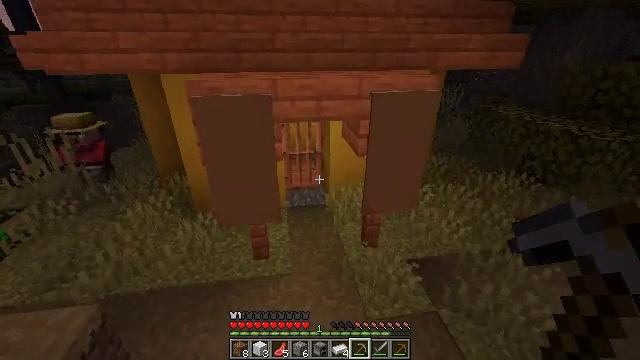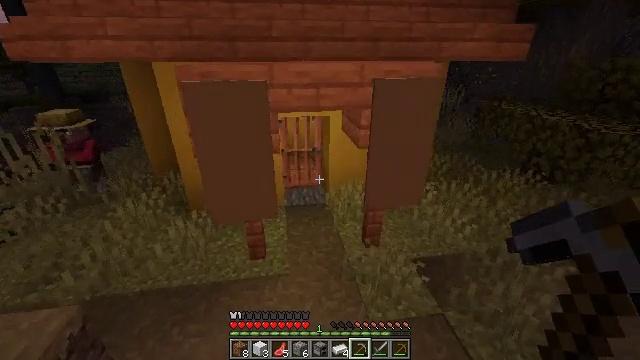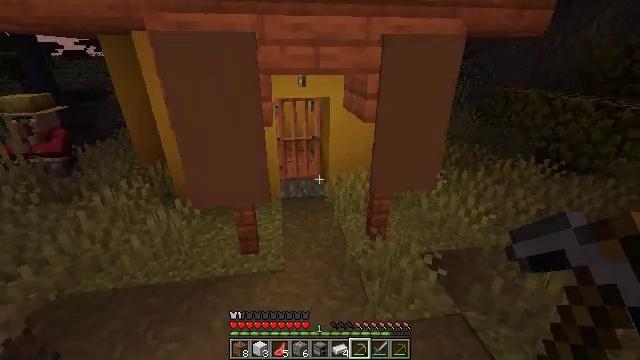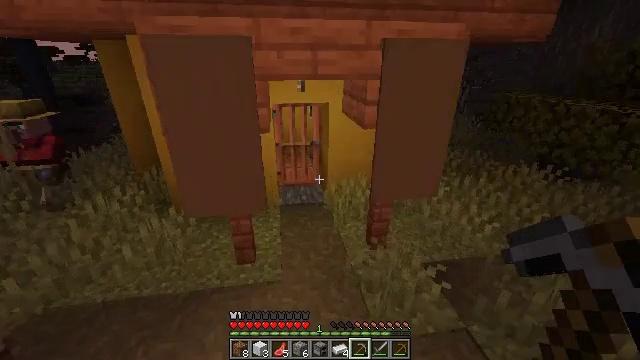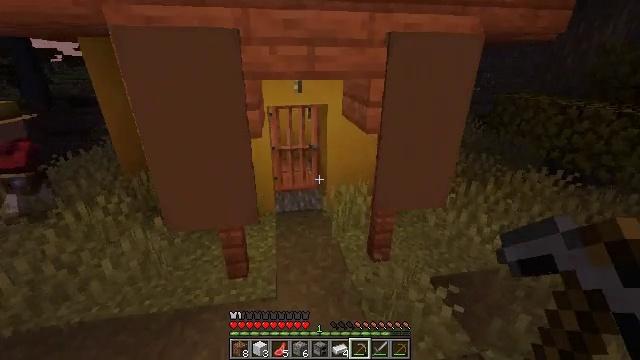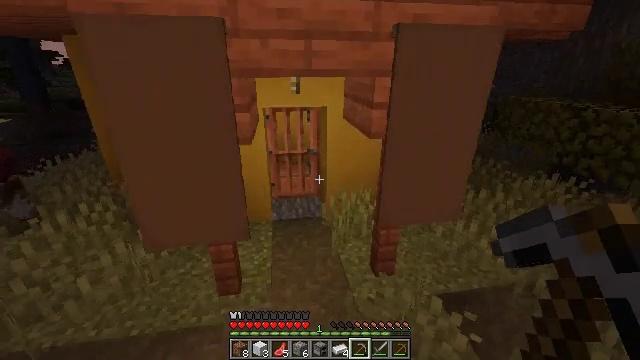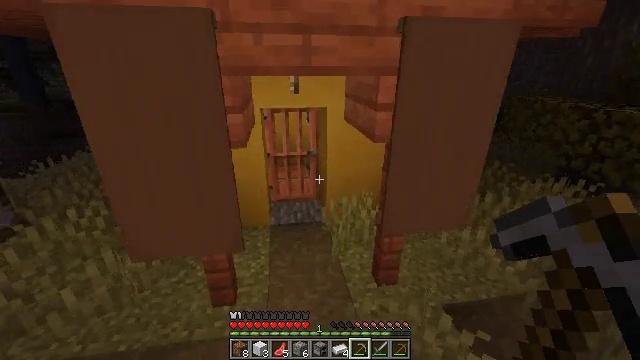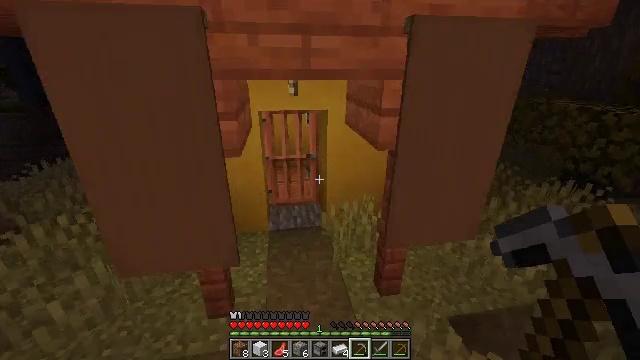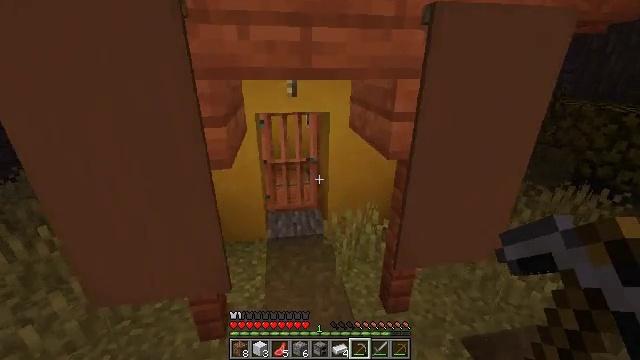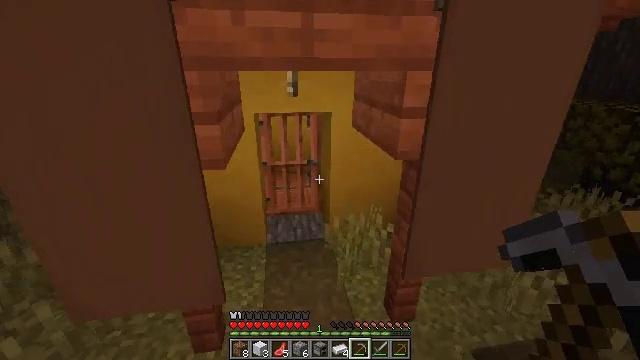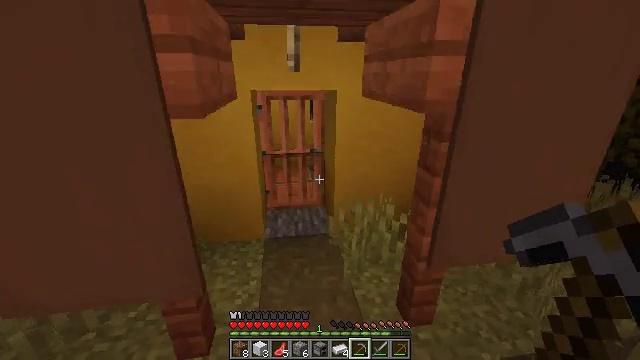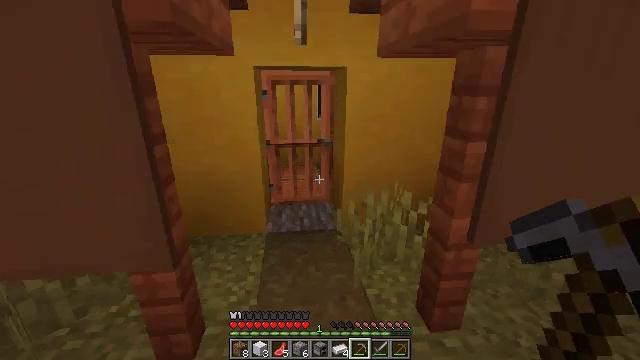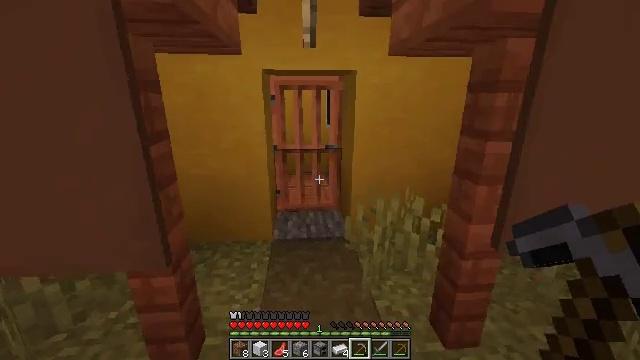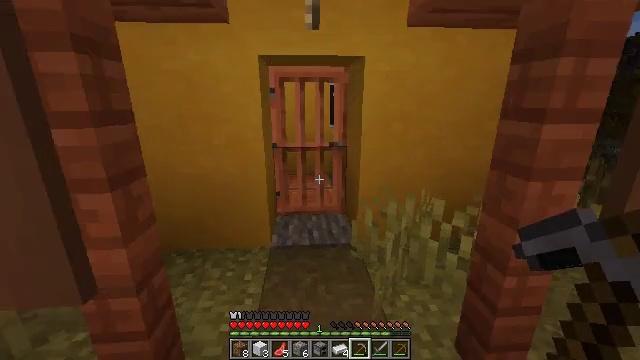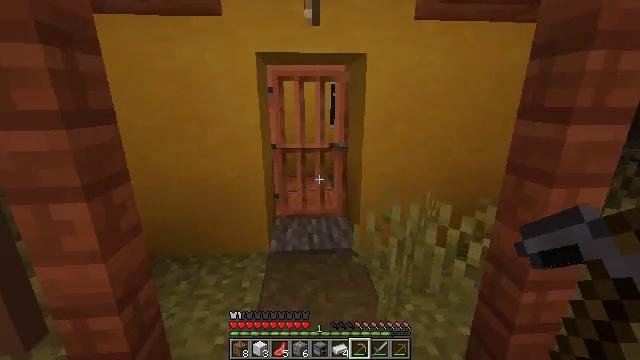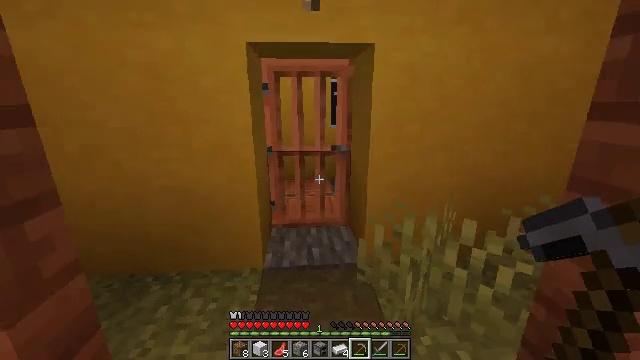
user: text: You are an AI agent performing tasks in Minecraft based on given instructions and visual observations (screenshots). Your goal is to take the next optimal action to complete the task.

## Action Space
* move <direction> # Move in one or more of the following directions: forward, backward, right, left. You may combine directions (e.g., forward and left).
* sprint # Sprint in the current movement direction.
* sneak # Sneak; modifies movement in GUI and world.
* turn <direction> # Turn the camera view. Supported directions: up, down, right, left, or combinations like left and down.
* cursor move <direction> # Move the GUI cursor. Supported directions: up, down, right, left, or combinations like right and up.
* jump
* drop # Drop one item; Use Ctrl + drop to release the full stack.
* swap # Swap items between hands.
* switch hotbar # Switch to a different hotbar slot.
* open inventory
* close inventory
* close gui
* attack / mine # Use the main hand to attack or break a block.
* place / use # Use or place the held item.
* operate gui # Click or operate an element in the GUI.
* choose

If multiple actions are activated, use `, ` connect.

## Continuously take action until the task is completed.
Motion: motion action
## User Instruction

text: Mine the orange bed.
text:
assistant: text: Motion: move forward
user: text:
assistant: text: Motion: move forward
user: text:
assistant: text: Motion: move forward
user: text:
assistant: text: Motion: move forward
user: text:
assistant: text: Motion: move forward
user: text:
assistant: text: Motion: move forward
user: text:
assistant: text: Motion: move forward
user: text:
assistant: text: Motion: move forward
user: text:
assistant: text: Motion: move forward
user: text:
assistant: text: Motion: move forward
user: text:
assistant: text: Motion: move forward, turn left and up
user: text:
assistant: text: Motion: move forward, turn left and up
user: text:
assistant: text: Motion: move forward
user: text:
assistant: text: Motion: move forward
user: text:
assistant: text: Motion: move forward
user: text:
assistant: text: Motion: move forward
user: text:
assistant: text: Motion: move forward, use / place
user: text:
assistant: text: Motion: move forward, use / place
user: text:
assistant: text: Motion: move forward, use / place
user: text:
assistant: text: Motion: move forward, turn left and down
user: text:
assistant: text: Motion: move forward, turn left and down
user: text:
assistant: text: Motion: move forward
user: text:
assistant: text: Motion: move forward
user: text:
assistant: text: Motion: move forward
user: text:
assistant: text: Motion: move forward
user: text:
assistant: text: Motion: move forward
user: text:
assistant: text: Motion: move forward and move right
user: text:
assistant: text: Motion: move forward and move right
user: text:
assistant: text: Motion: move forward and move right, turn left and down
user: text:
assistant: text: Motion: move forward and move right, turn left and down